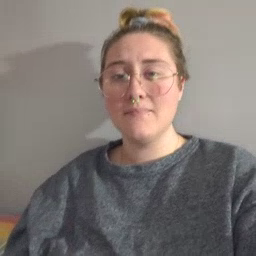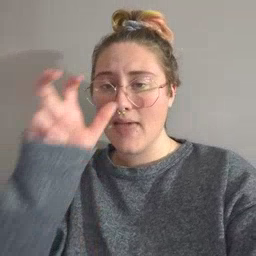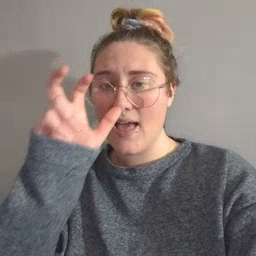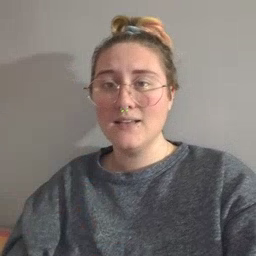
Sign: bug